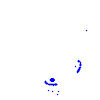
Particle: kaon